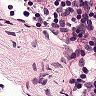
Metastatic tissue present: no